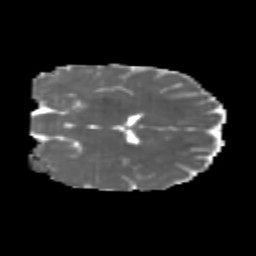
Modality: MD
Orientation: coronal
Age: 6
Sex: male
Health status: healthy